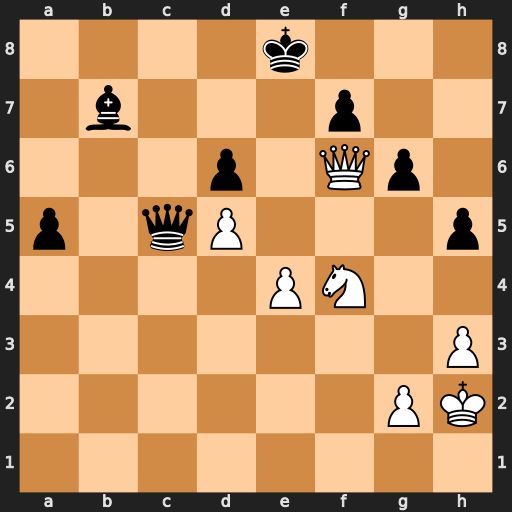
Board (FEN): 4k3/1b3p2/3p1Qp1/p1qP3p/4PN2/7P/6PK/8
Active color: w
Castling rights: -
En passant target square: -
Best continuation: e5 Bxd5 exd6 Kd7 Qe7+ Kc6 Qc7+